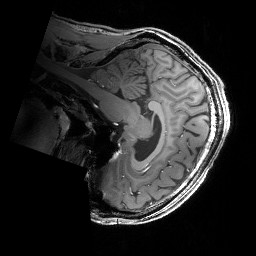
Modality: T1w
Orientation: sagittal
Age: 32
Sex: male
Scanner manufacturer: siemens
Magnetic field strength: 6.98 T
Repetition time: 2.37 s
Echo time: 0.00231 s